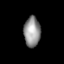
Tissue: lung
Cell type: Epithelial cells
Senescence score: 0.211
Nuclear area (px): 490
Mean DAPI intensity: 144.949